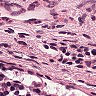
Metastatic tissue present: no